Question: I recently installed SpringSource Tool Suite. And I want to start working with Grails projects. So, I went to the Dashboard -> Extension, where I saw two extensions: Grails (current production release) and Grails Support as in the image below.

But when I try to install them, I get the following errors :
'''
Problems occurred while performing installation: Operation details
Operation details
Cannot complete the install because one or more required items could not be found.
Software currently installed: Shared profile 1.0.0.1340820181092 (SharedProfile_com.springsource.sts.ide 1.0.0.1340820181092)
Missing requirement: Shared profile 1.0.0.1340820181092 (SharedProfile_com.springsource.sts.ide 1.0.0.1340820181092) requires 'org.maven.ide.eclipse [1.0.100.20110804-1717]' but it could not be found
'''
What can I do to resolve this error ? Or are there any other options I can follow to install Grails extension?
Thank you!
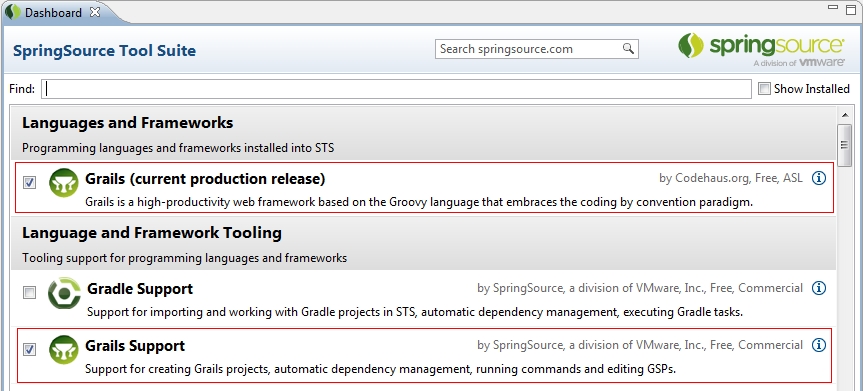
Answer: Yes, what @BurtBeckwith said. You should move to the new GGTS.
However, to address your particular problem, you installed STS into a read-only directory (or in C:\Program files). You need to re-install it somewhere else.
The Eclipse p2 installer cannot handle installing feature patches into a read-only directory. Groovy-Eclipse ships with a feature patch to extend the JDT compiler. I believe that this problem was fixed in the Juno release of Eclipse (4.2), which came out last week.